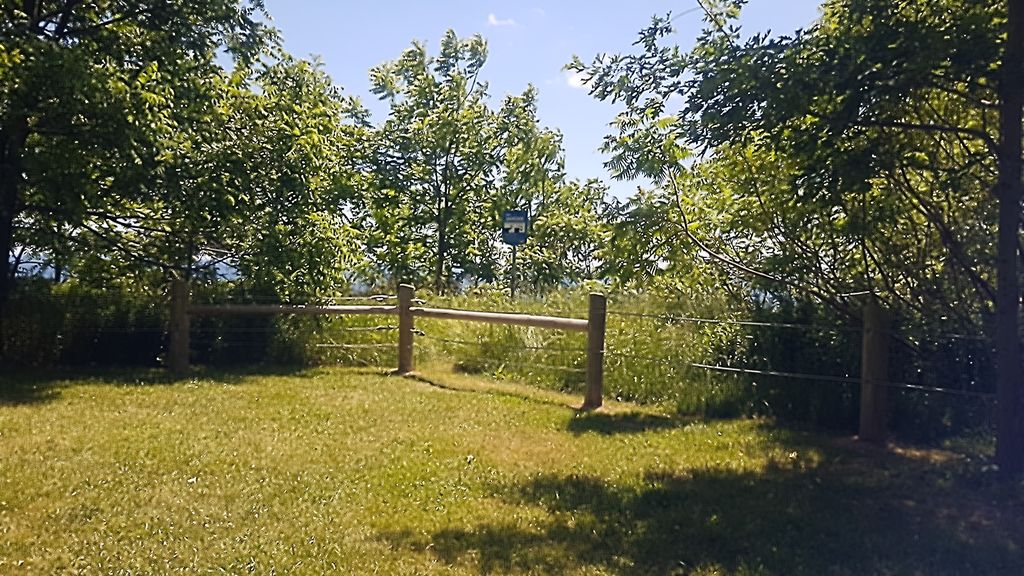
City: toronto